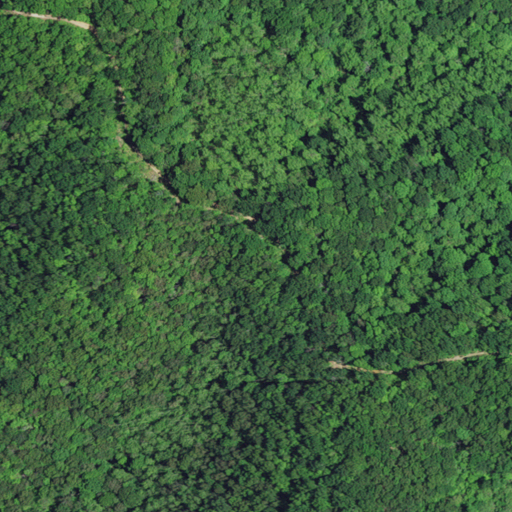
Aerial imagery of ridge(s) in Kentucky named Big Fork Ridge containing only deciduous forest